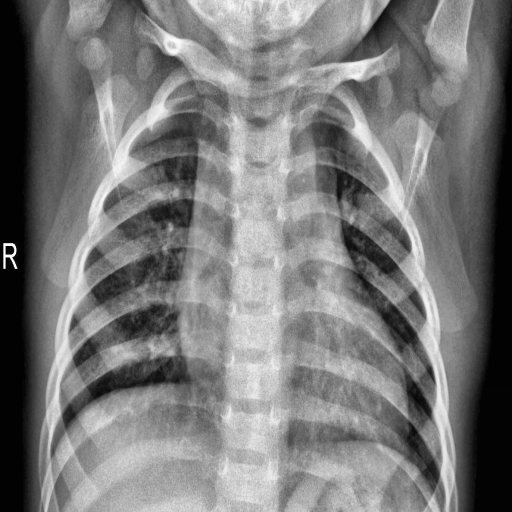
Finding: PNEUMONIA